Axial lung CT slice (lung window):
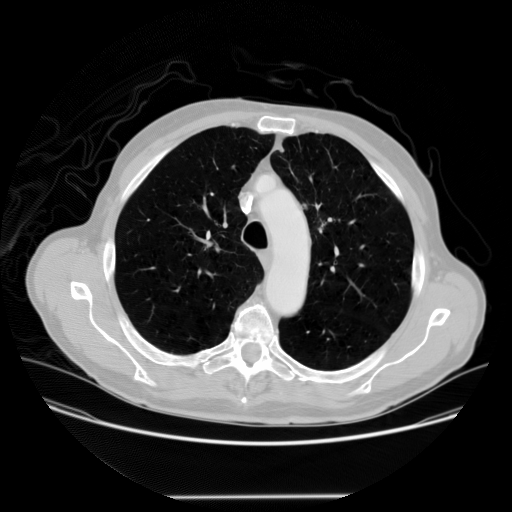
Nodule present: yes
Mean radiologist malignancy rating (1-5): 4.25